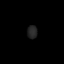
Tissue: lung
Cell type: Epithelial cells
Senescence score: 0.2233
Nuclear area (px): 132
Mean DAPI intensity: 36.174